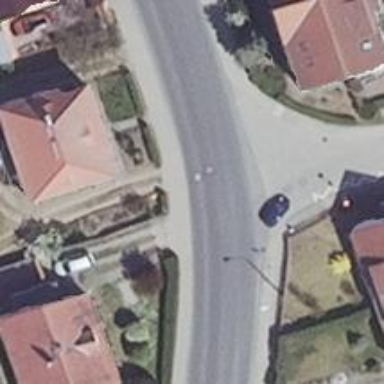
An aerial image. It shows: Tertiary road with asphalt surface and sidewalks on both sides.